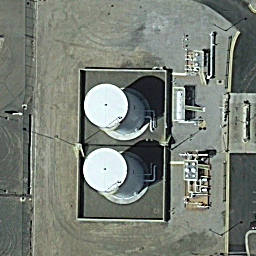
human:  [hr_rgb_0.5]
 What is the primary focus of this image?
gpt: storage tanks